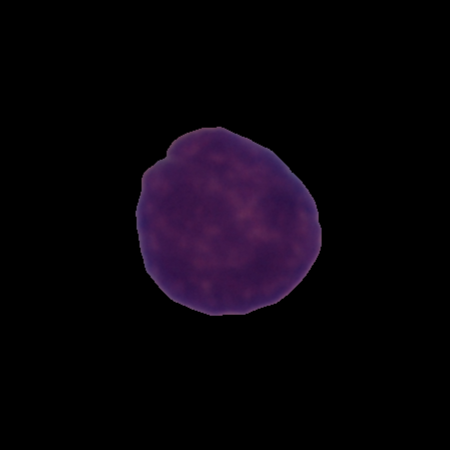
Label: healthy